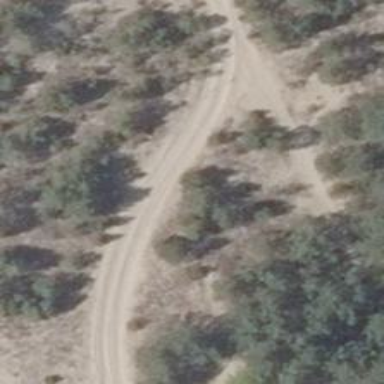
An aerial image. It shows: Sandy track with grade4 tracktype.